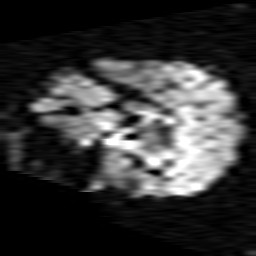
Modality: TRACE
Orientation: sagittal
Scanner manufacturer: siemens
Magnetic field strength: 1.5 T
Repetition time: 8.1 s
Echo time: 0.119 s